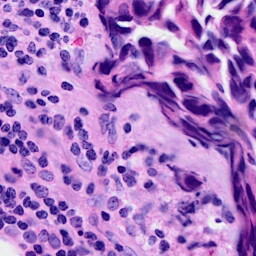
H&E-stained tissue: Breast